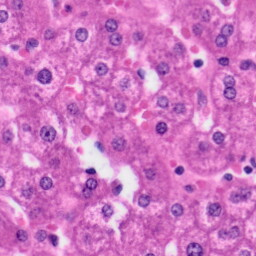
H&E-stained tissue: Liver